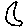
Label: moon